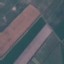
Land use / land cover: AnnualCrop